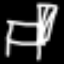
Label: chair